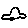
Label: car